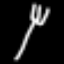
Label: fork